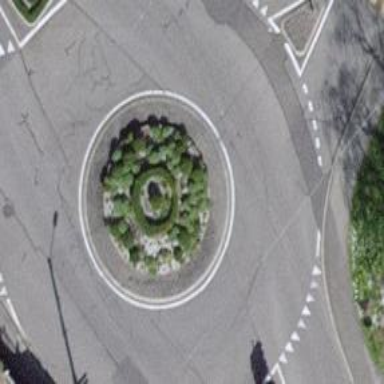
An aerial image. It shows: Primary highway with asphalt surface leading to roundabout. Trolley wire is present along the route.